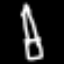
Label: pencil